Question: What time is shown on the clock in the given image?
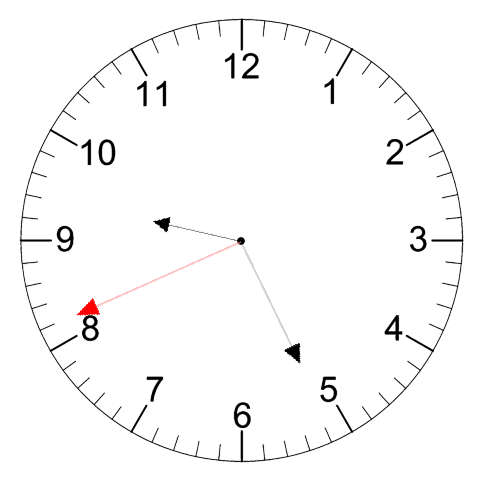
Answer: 09:25:41